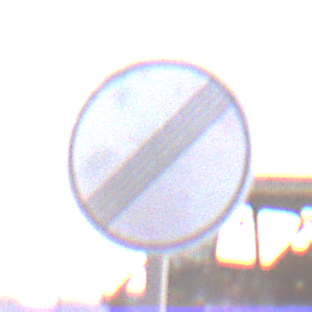
Verkehrszeichen: EndeSaemtlicherBegrenzungen
Umgebung: Outdoor, Suburban
Tageszeit: SunriseSunset
Wetter: PartlyCloudy
Licht: Natural
Jahreszeit: NotSpecified
Kontrast: LowContrast